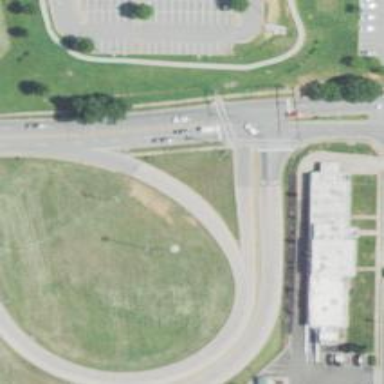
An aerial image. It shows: Primary highway with separate sidewalk.